Interaction volume radius: 5 \u00c5
Interaction volume height: 20 \u00c5
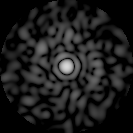
Disorder parameter: 0.814